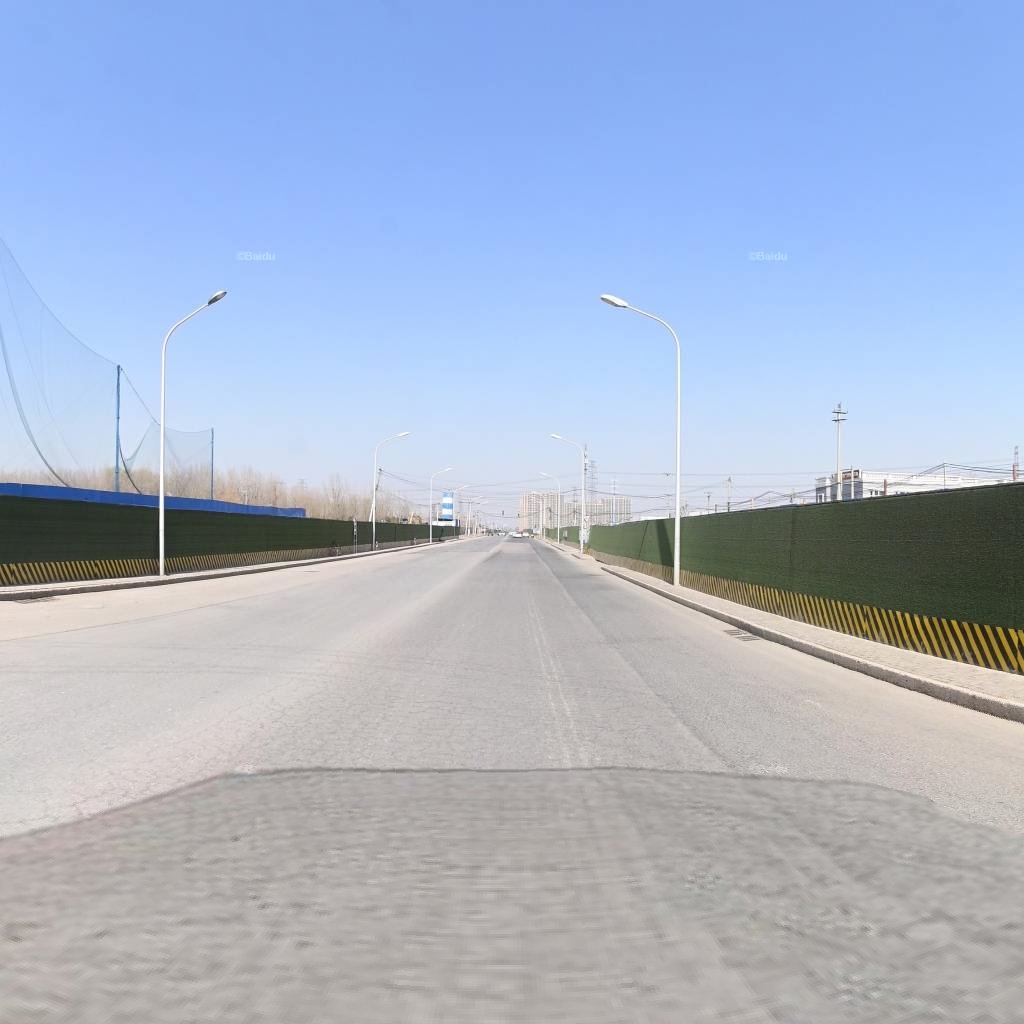
Region: Chaoyang
Road damage annotations: alligator crack